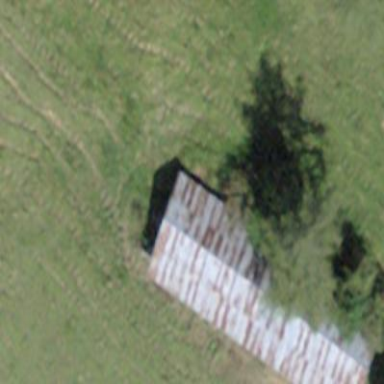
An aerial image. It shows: Farm auxiliary building.